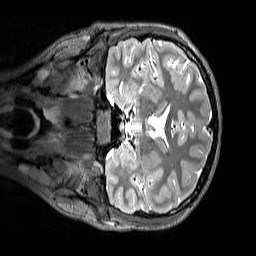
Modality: T2w
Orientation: coronal
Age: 12
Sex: male
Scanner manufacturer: siemens
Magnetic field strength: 3 T
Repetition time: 3.2 s
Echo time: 0.408 s